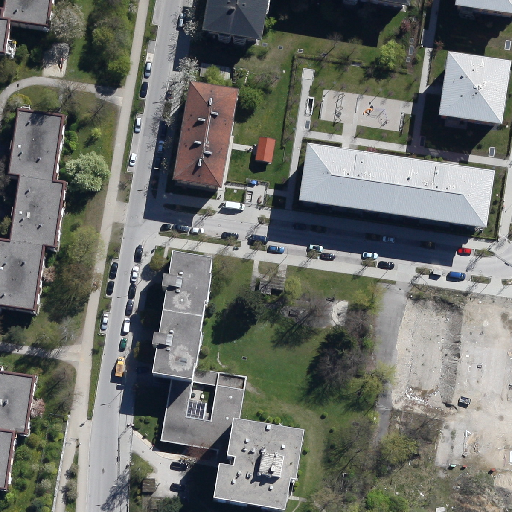
Referring expression: sidewalk along with tree